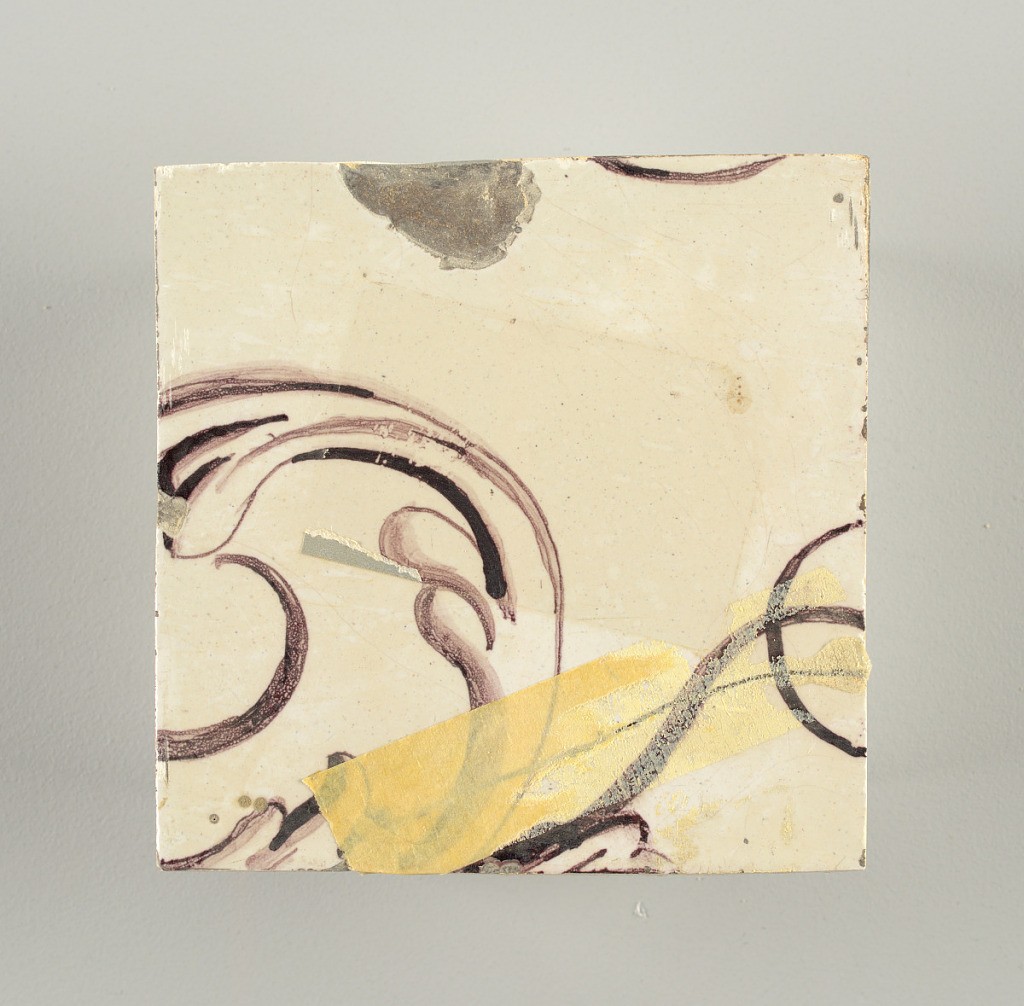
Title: Wall facing
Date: ca. 1725
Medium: tin-glazed earthenware, underglaze
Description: Running design for a frieze or a dado, composed of scrolls of foliage and strapwork, and four repeating motifs--a seated woman in a small upright oval medallion, a putto seated on a rocailled base, and strapwork in axial pattern.  The various panels, A to F, show various repeats of the same design, all being five tiles high and a varying number of tiles wide.